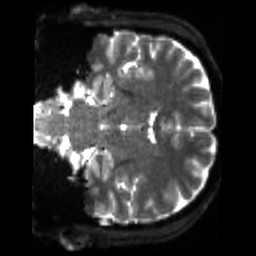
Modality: sbref
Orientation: coronal
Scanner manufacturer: siemens
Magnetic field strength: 3 T
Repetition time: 4 s
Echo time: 0.0594 s